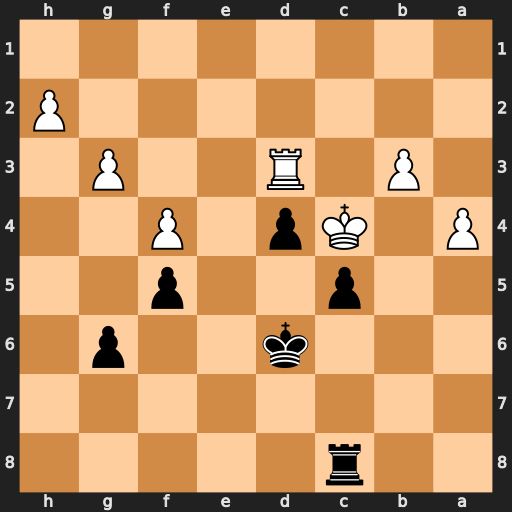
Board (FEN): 2r5/8/3k2p1/2p2p2/P1Kp1P2/1P1R2P1/7P/8
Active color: b
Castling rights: -
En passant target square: -
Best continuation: Rb8 Rd1 Rb4+ Kd3 Rxb3+